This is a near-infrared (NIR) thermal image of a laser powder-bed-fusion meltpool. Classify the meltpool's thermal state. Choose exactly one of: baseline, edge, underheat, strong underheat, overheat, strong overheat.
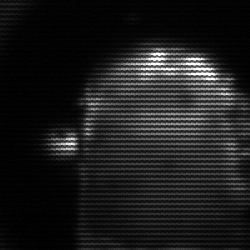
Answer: baseline